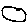
Label: circle